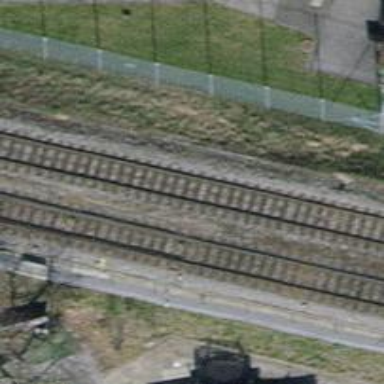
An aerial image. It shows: Railway switch.